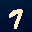
Label: 7